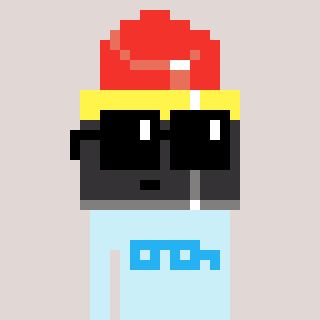
a pixel art character with square black sunglasses, a lipstick-shaped head and a cold-colored body on a warm background